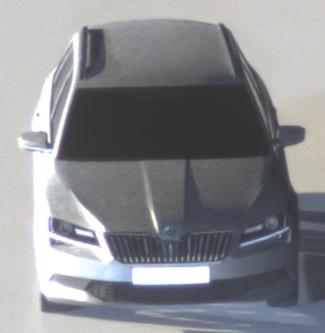
Make: Skoda
Model: Superb Combi 1.4 TSI
Detailed model: Superb (III) Combi
Model produced from: 2015/09
Model produced until: 2018/06
Doors: 5
Color: gray
Road condition: wet road
Daytime: night
Contrast: high contrast